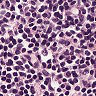
Metastatic tissue present: no